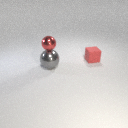
large gray metal sphere below small red metal sphere